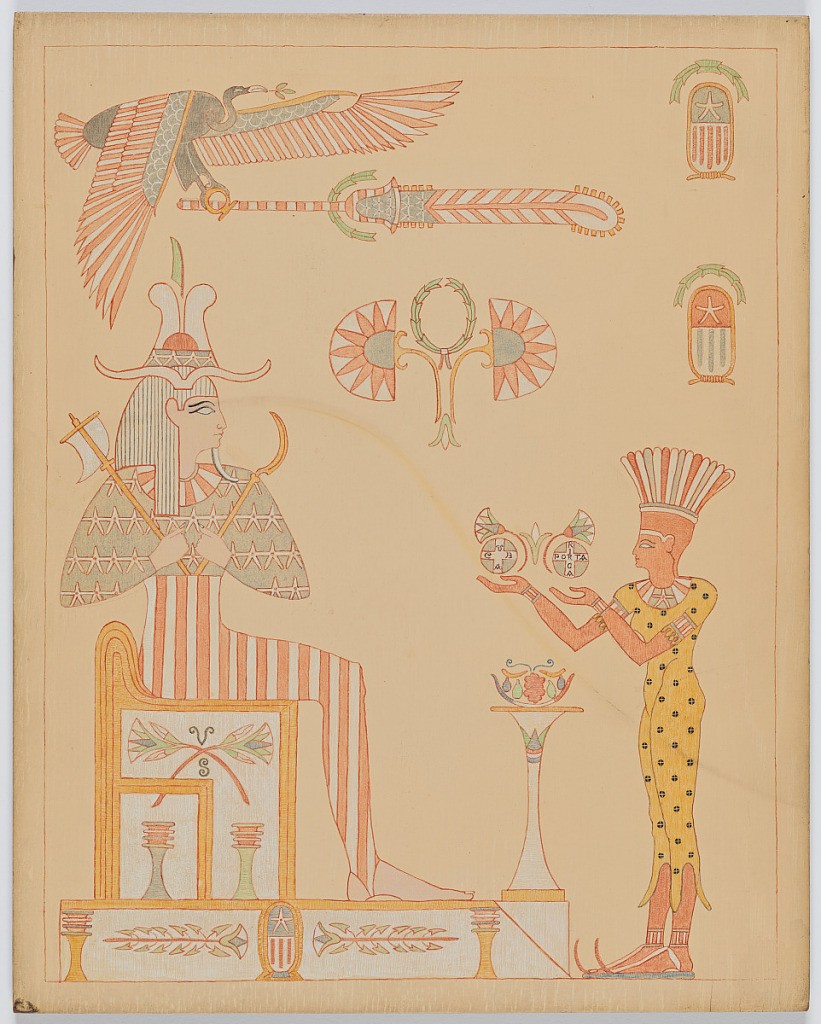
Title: The Triumph of Uncle Sam
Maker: Victor Wilbour
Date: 1917
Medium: Brush and flat oil paint, pen and red ink, crayon or color pencil on board
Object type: Drawing
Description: Egyptian painting: Uncle Sam in right profile seated on throne at left. Female figure at right in right profile, holding balls entitled: "CUBA" and "PORTO RICO". Eagle, upper left.